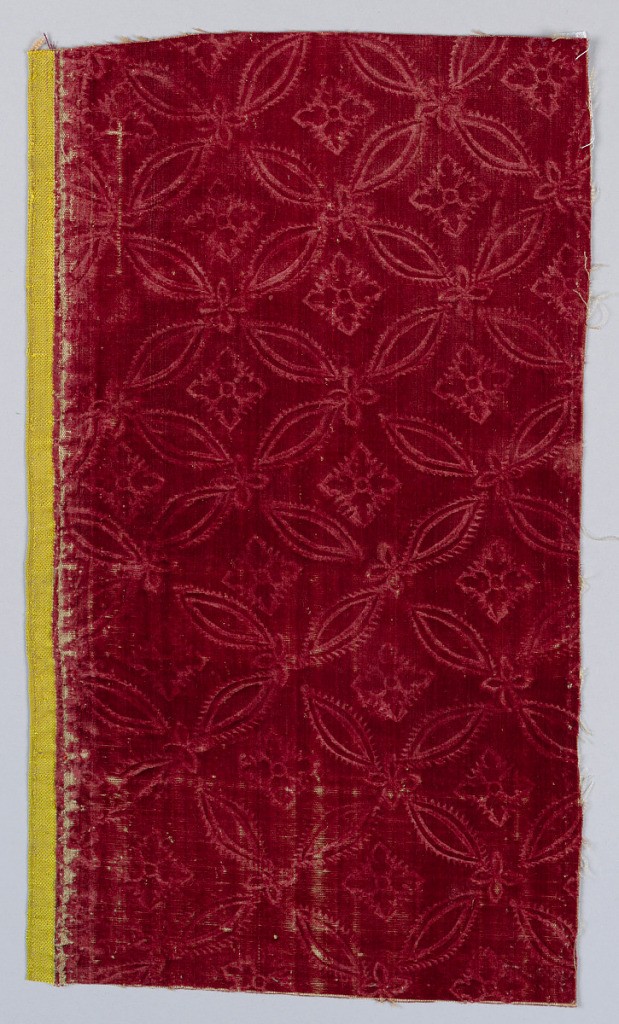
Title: Fragment
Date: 16th–17th century
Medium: silk Technique: supplementary warp forming raised pile (velvet); embossed.
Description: Lattice framing four-petaled flowers on red velvet. Wide yellow selvage.